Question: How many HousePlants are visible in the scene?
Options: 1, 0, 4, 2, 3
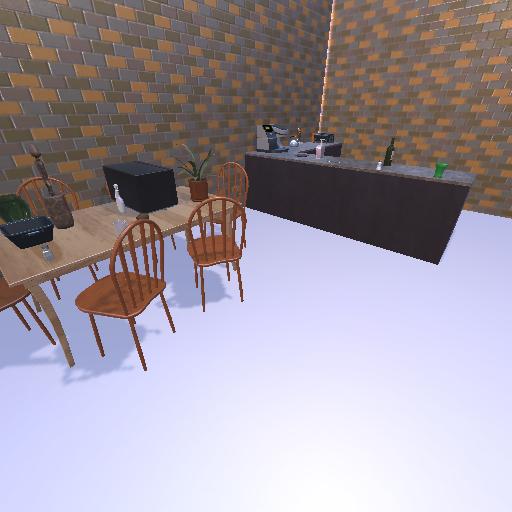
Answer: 1